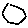
Label: hexagon